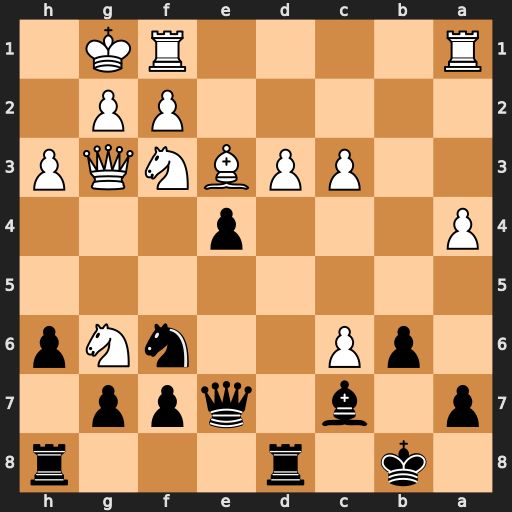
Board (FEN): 1k1r3r/p1b1qpp1/1pP2nNp/8/P3p3/2PPBNQP/5PP1/R4RK1
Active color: b
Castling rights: -
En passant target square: -
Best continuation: fxg6 Bf4 exf3